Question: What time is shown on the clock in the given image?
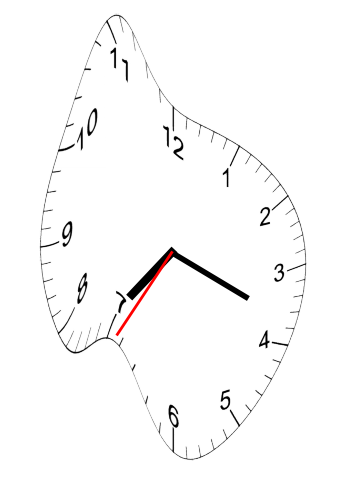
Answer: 07:18:35